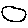
Label: circle